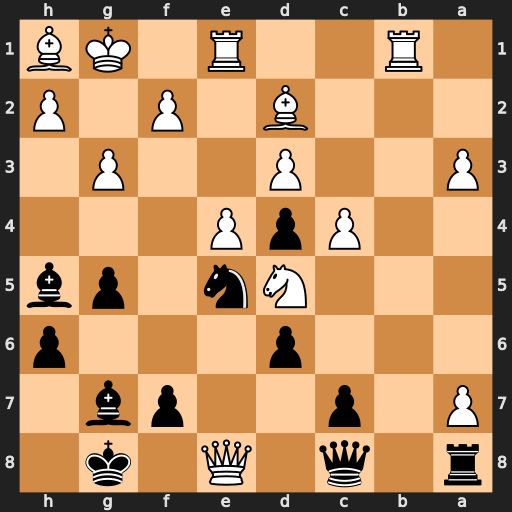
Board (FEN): r1q1Q1k1/P1p2pb1/3p3p/3Nn1pb/2PpP3/P2P2P1/3B1P1P/1R2R1KB
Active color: b
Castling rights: -
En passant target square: -
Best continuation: Qxe8 Nxc7 Qd7